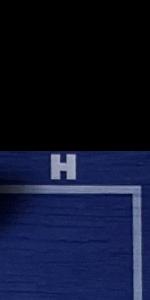
Label: Empty